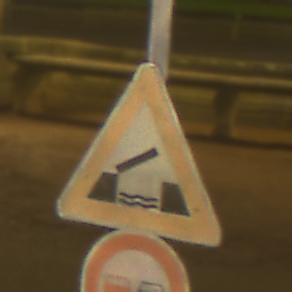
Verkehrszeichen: BeweglicheBruecke
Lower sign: Ueberholverbot
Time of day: Night
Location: Outdoor (Urban)
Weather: Overcast
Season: NotSpecified
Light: Artificial